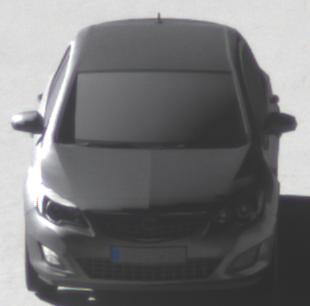
Make: Opel
Model: Astra 1.4 ecoFlex
Detailed model: Astra (J)
Model produced from: 2009/12
Model produced until: 2010/12
Doors: 5
Color: gray
Road condition: wet road
Daytime: morning or afternoon
Contrast: high contrast